Question: I have the following code set
'''
$(document).ready(function(){
$("#login").on("click",function() {
alert($(this).val());
});
$("#login").click();
});
'''
'''
<input type="button" id="login" name="login" value="LOG IN">
'''
as expected, this code triggers an alert when the document loads with the value of the login button.
however, when i try a manual click with the mouse, it does not trigger.
here is a test i just did:

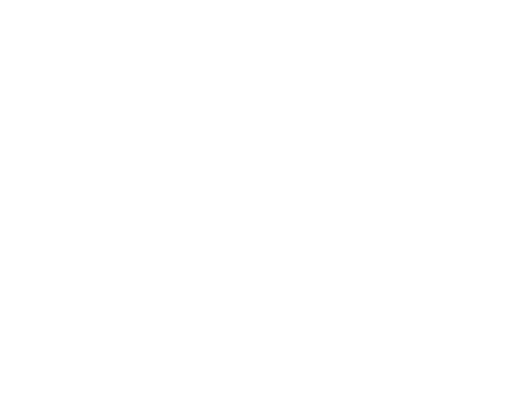
Answer: I suspect that your login modal is editing the DOM so cancelling out the event listener..
Change
'''
$("#login").on("click",function() {
alert($(this).val());
});
'''
Into
'''
$("body").on("click","#login",function() {
alert($(this).val());
});
'''
This will work on DOM changes